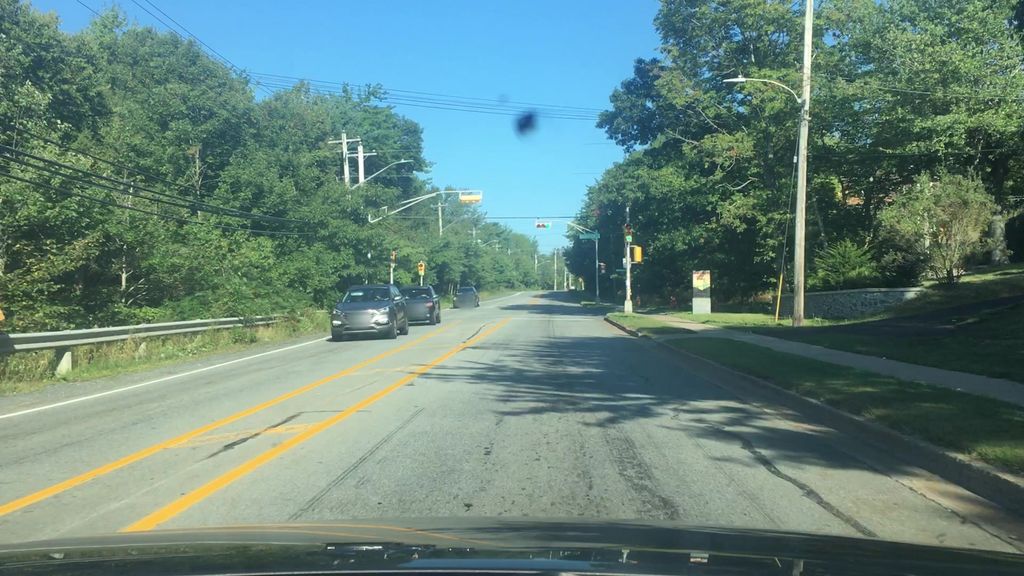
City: halifax